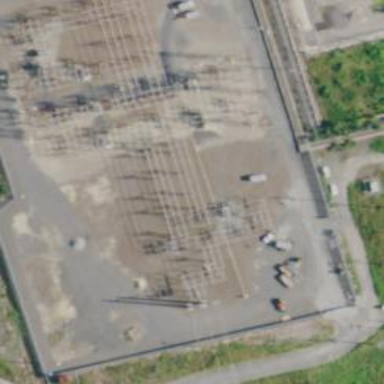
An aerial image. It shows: Switch used for power control.